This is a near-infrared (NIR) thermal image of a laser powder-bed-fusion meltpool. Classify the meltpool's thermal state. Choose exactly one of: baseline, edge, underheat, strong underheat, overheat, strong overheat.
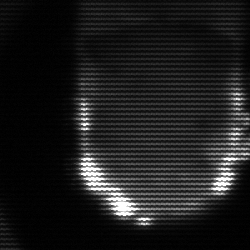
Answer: baseline